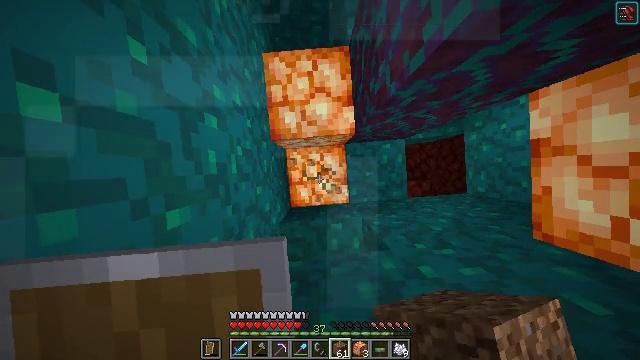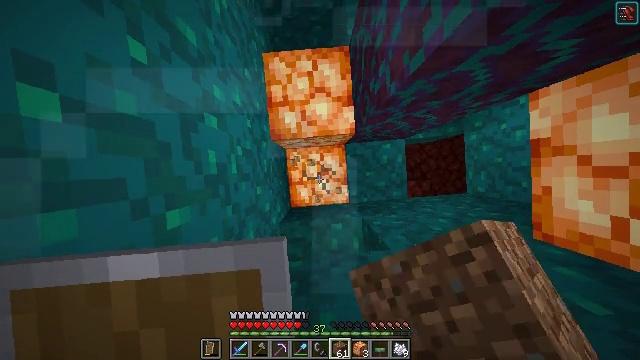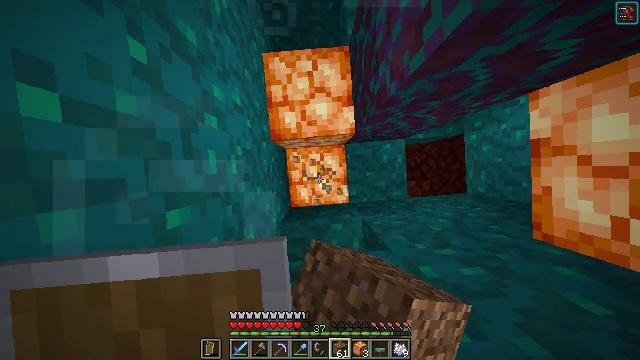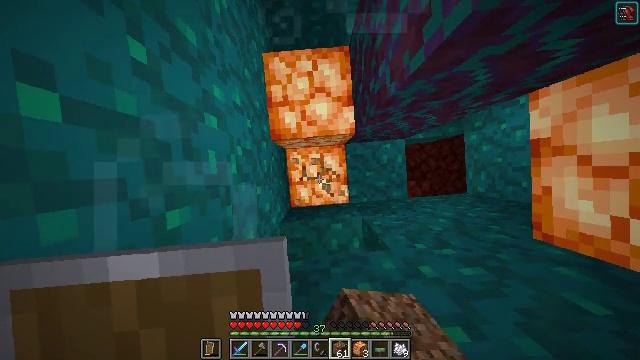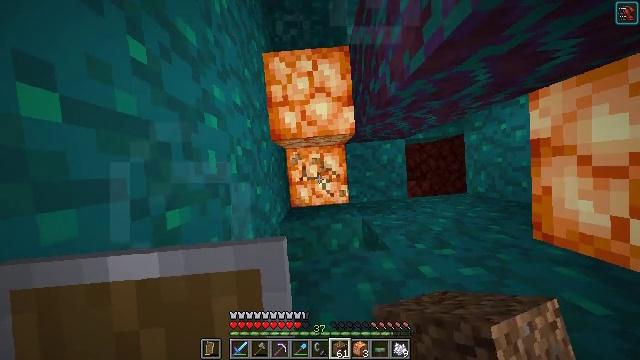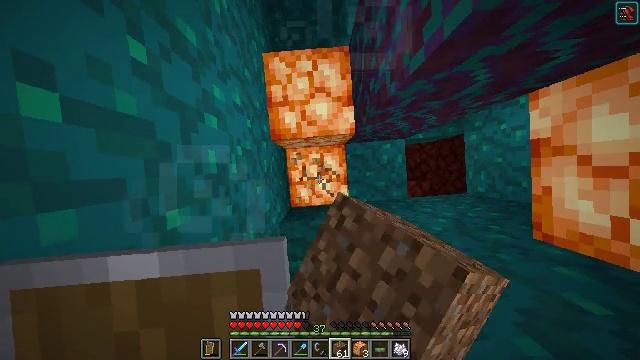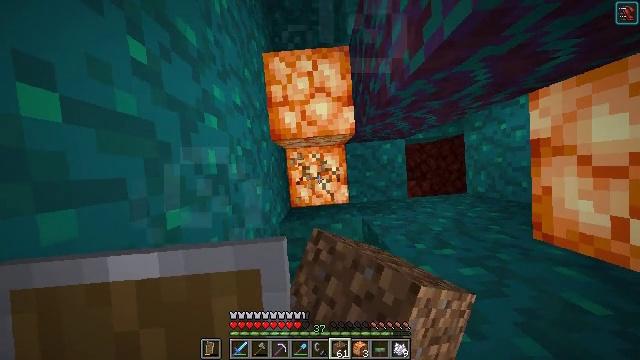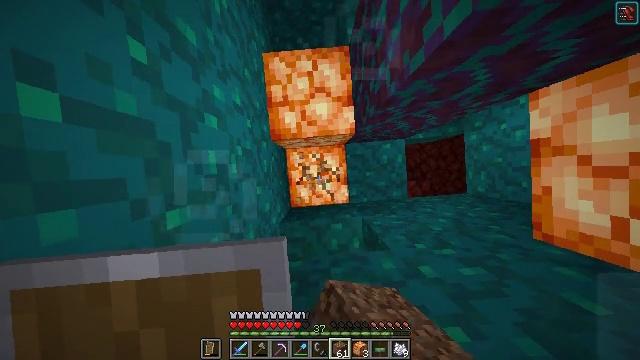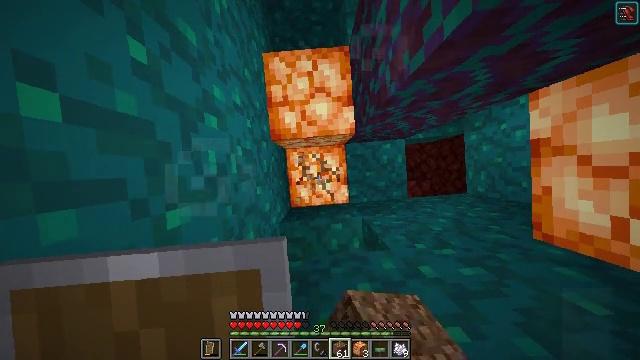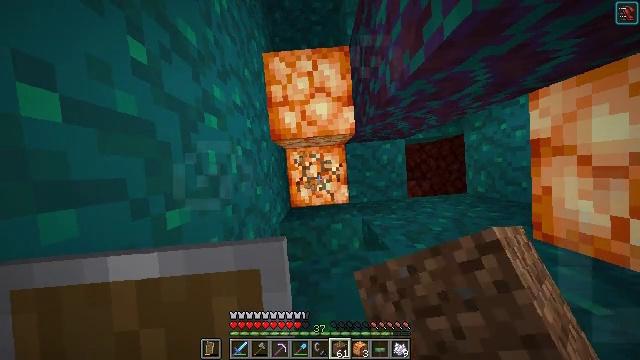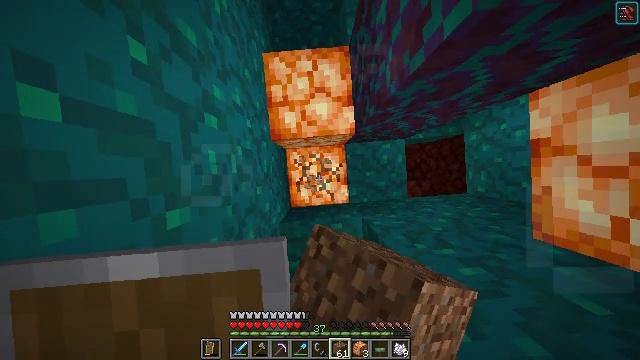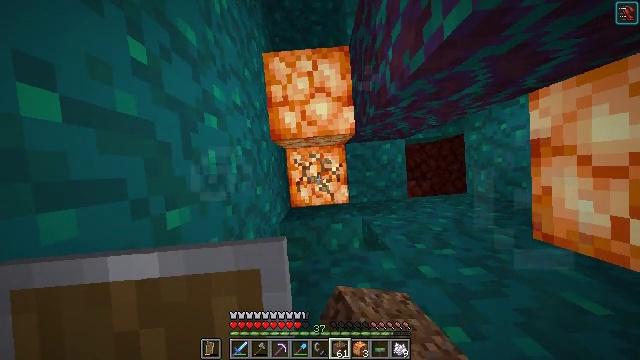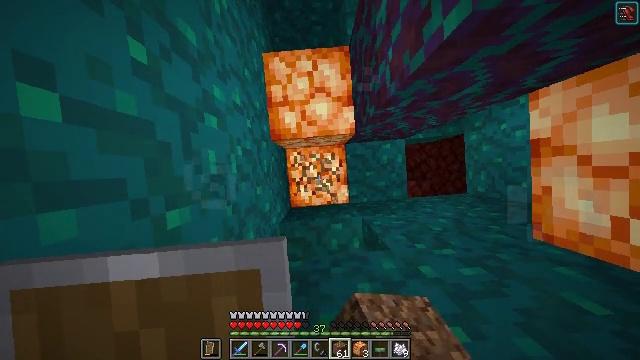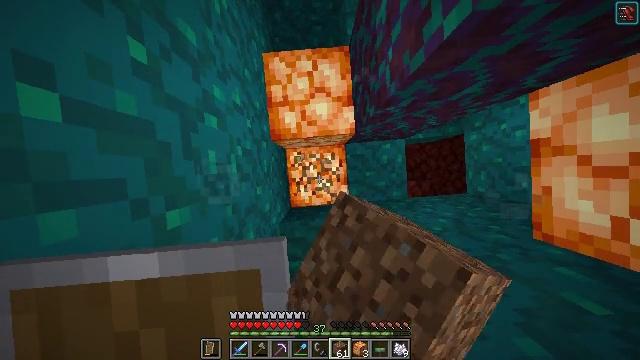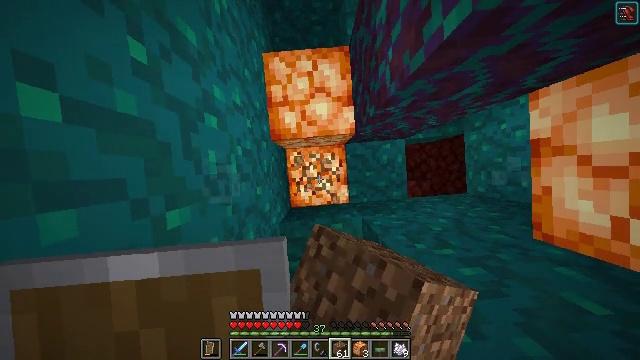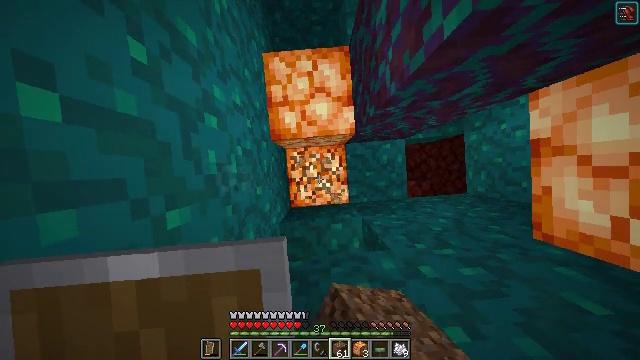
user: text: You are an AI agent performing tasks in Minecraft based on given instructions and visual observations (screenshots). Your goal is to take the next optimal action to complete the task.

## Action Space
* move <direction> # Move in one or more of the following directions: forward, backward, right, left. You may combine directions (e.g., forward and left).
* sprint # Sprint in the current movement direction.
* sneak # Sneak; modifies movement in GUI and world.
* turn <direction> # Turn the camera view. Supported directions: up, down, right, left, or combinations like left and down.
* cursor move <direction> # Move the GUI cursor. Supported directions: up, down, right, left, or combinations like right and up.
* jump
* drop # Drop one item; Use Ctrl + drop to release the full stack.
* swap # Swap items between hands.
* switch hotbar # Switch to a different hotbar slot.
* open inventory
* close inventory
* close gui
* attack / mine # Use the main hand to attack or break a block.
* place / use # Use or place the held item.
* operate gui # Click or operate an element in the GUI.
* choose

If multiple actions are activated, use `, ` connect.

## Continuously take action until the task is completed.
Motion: motion action
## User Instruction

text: Gather shroomlight from the nether.
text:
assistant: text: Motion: attack / mine
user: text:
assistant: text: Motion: attack / mine
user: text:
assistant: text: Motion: attack / mine
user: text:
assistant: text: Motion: attack / mine
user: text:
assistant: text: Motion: attack / mine
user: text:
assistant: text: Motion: attack / mine
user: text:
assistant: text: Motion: attack / mine
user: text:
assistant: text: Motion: attack / mine
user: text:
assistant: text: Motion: attack / mine
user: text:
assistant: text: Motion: attack / mine
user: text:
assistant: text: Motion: attack / mine
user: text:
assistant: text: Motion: attack / mine
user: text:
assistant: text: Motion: attack / mine
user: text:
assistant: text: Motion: attack / mine
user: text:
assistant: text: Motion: attack / mine
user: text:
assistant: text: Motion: attack / mine
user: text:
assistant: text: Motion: attack / mine
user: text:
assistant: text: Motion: attack / mine
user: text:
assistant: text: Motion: attack / mine
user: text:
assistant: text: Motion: attack / mine
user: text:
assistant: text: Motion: turn left, attack / mine
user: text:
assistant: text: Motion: turn left and up, attack / mine
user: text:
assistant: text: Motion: attack / mine